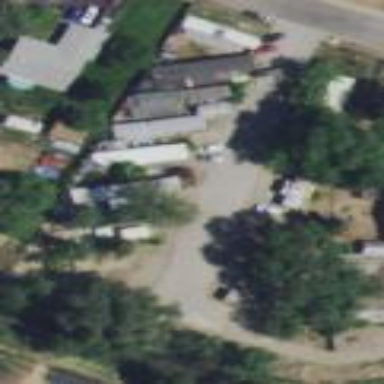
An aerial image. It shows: Residential area designated as trailer park.